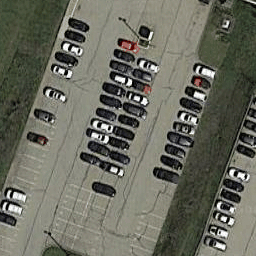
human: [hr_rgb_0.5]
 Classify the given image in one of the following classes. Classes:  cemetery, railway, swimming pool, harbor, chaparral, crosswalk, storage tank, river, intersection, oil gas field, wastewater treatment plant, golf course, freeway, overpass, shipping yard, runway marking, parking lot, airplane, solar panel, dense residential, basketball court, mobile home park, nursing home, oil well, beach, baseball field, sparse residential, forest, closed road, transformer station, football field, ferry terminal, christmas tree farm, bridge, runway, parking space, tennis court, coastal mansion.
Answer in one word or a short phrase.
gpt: parking lot